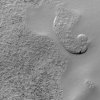
Atmospheric dust classification: not_dusty